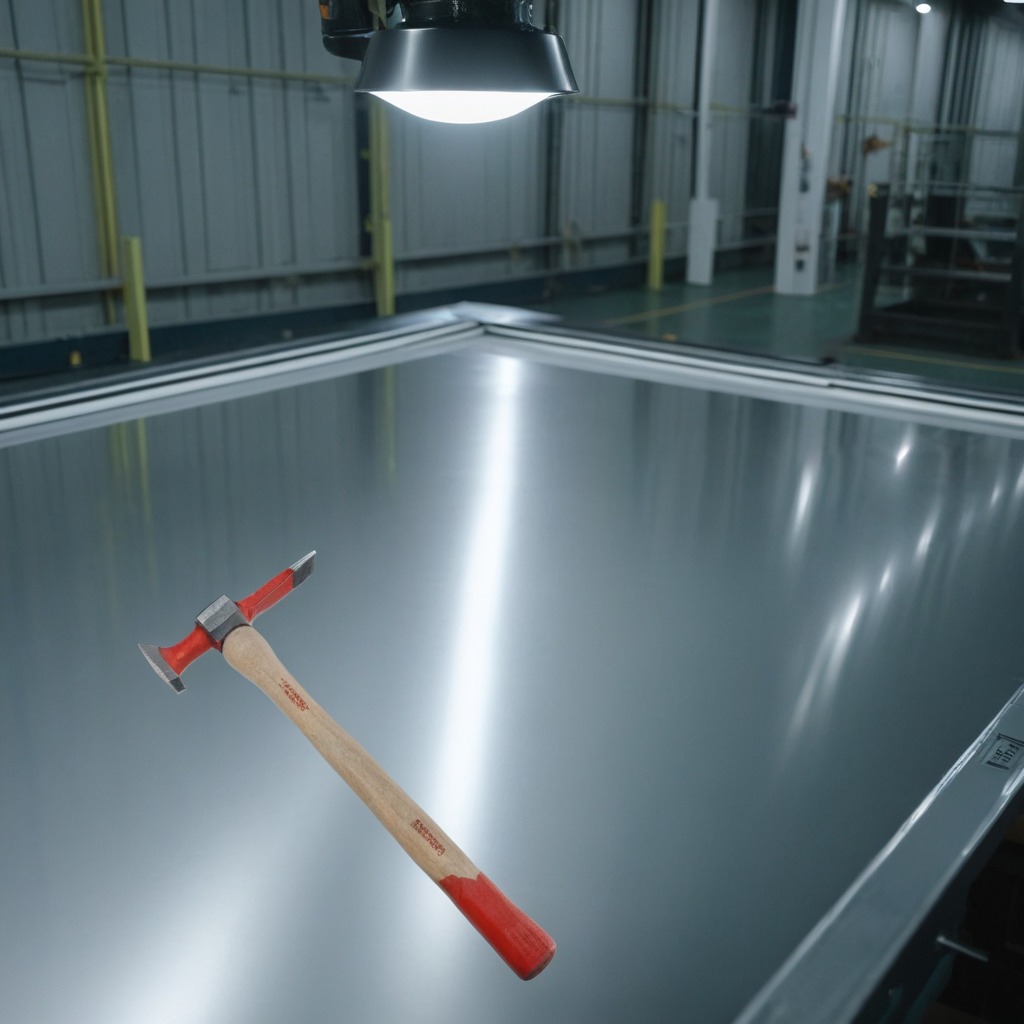
A hammer lying on a high-gloss table in a ship maintenance bay industrial lighting